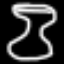
Label: hourglass